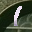
Label: 1